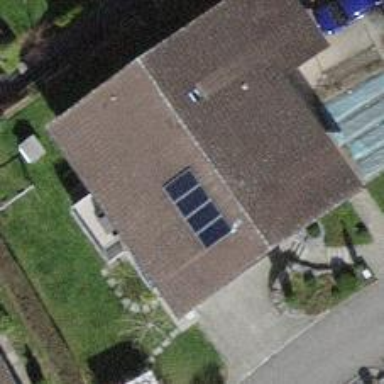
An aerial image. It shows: Solar power generator using photovoltaic method with solar photovoltaic panel types.